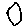
Label: hexagon